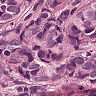
Metastatic tissue present: yes